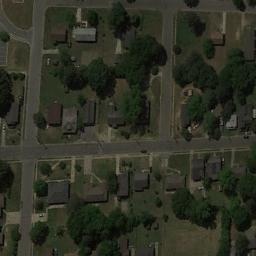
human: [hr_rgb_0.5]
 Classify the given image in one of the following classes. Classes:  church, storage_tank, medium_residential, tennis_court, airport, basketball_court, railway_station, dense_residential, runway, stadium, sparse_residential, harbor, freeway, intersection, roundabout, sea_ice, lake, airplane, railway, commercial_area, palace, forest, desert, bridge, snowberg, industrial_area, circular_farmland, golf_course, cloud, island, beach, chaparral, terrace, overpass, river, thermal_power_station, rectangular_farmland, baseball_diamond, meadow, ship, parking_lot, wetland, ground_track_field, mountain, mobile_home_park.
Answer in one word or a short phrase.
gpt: medium_residential